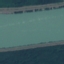
Land use / land cover class: River